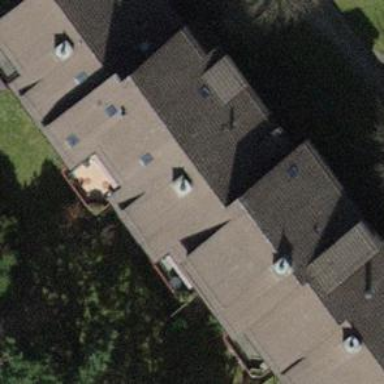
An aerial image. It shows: Apartment building with tile roof.